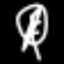
Label: leaf